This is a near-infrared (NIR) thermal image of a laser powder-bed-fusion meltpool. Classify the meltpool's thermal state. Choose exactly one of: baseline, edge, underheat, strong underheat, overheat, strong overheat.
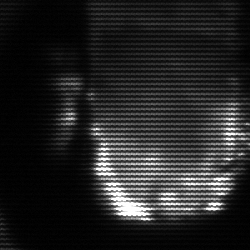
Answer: baseline